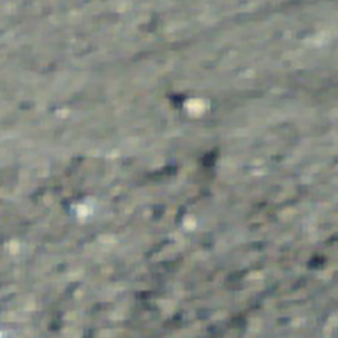
Label: other